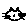
Label: cat